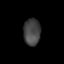
Tissue: prostate
Cell type: T cells
Senescence score: 0.3051
Nuclear area (px): 449
Mean DAPI intensity: 67.724